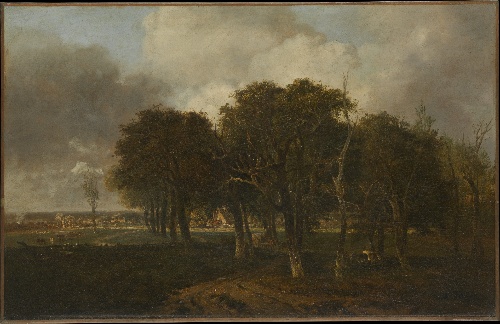
Title: Hautbois Common, Norfolk
Artist: John Crome
Artist bio: British, Norwich 1768–1821 Norwich
Date: probably ca. 1810
Object type: Painting
Classification: Paintings
Medium: Oil on canvas
Dimensions: 22 x 35 in. (55.9 x 88.9 cm)
Department: European Paintings
Credit line: Marquand Collection, Gift of Henry G. Marquand, 1889
Accession year: 1889
Repository: Metropolitan Museum of Art, New York, NY
Tags: Landscapes|Trees|Clouds